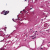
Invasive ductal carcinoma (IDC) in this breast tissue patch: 0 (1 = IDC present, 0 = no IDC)